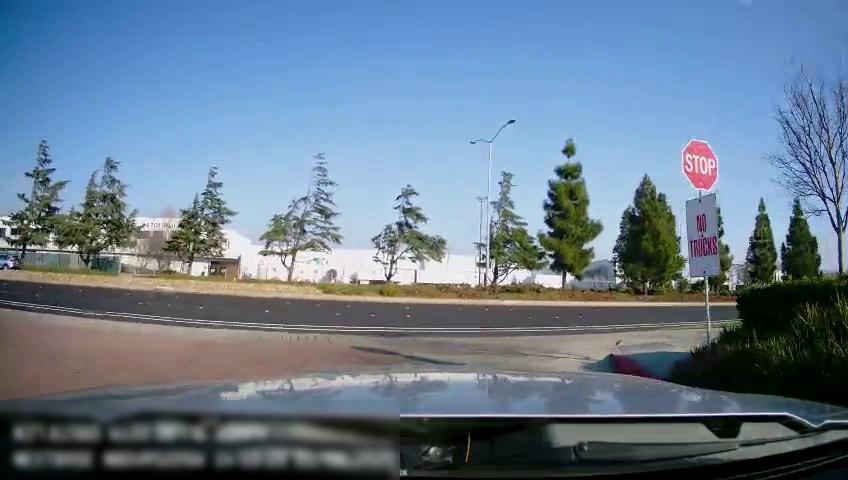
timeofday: Day
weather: Sunny
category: Drivable Space
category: Vehicles | SUV
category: Lanes | Alternate Lane
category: Lanes | Current Lane
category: Lanes | Current Lane
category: Traffic | Signs
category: Traffic | Signs